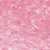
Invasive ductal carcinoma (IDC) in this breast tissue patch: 0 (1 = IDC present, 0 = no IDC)